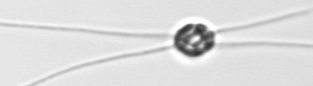
Label: Chaetoceros_danicus